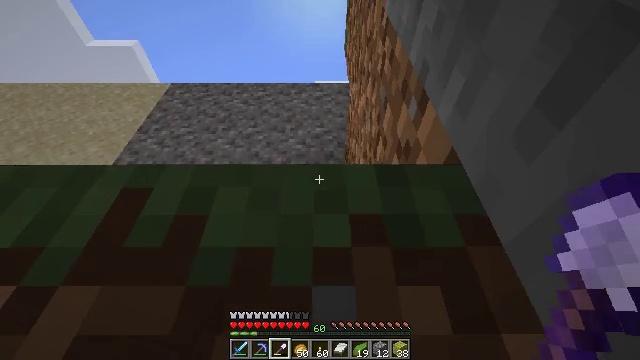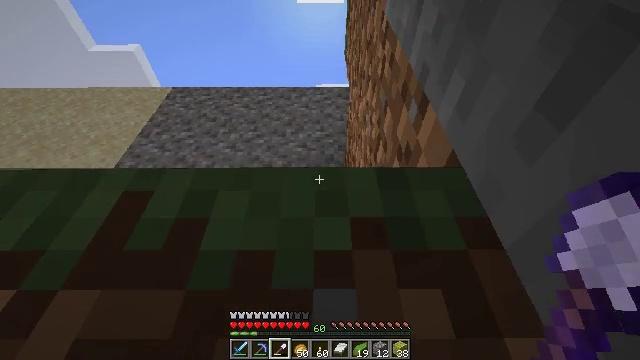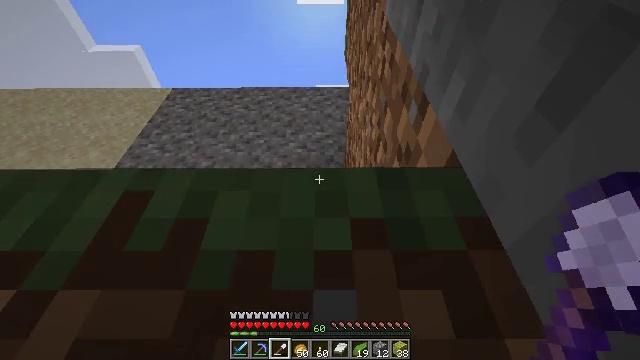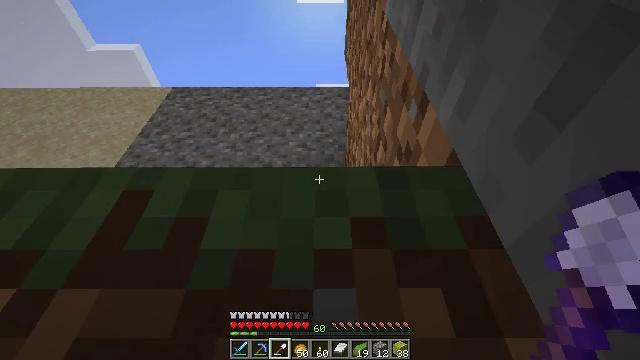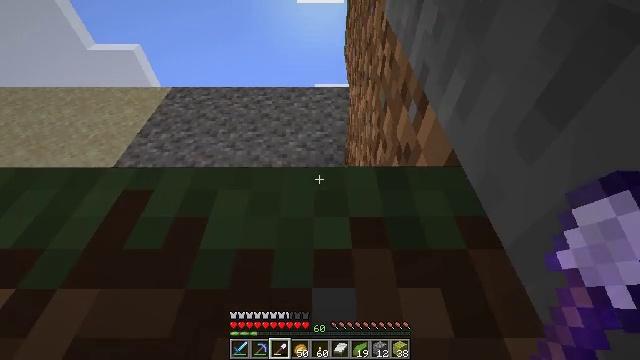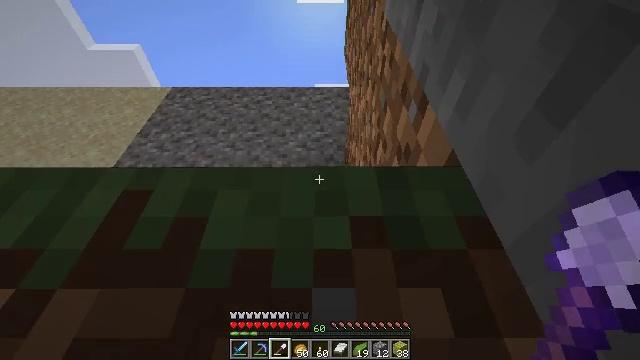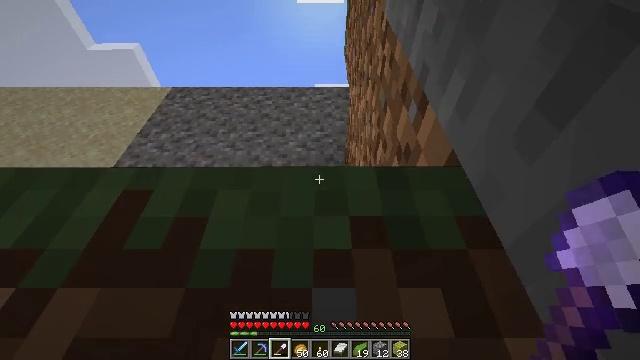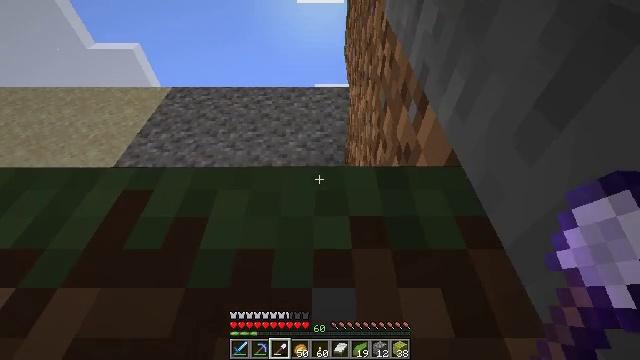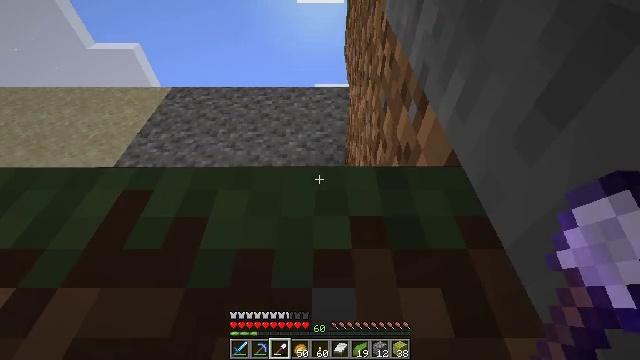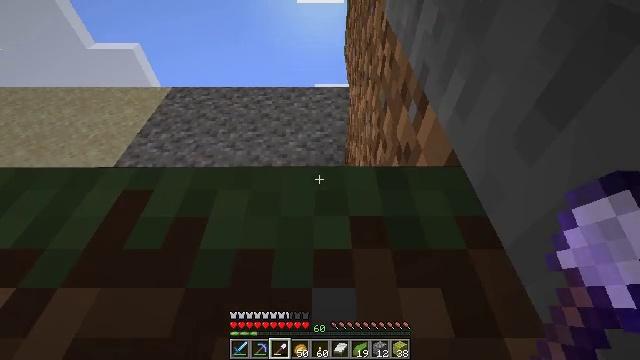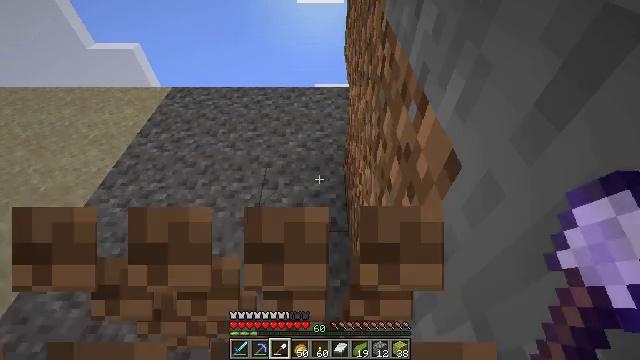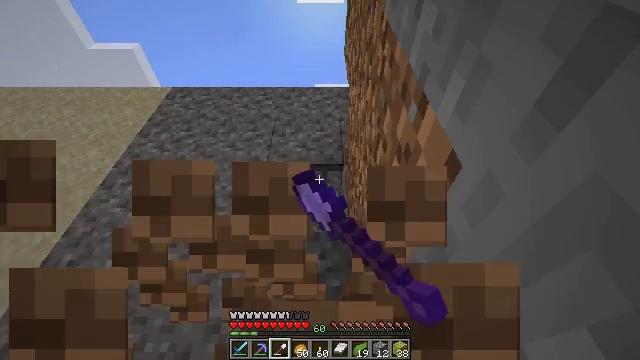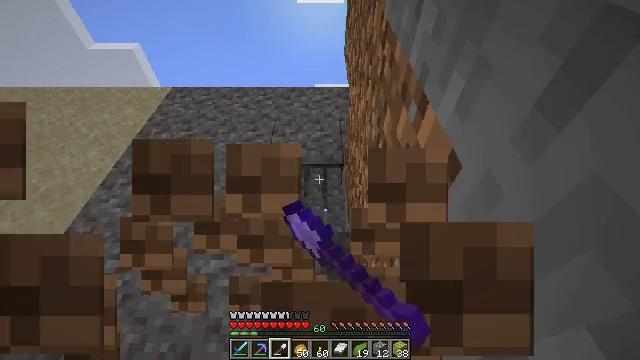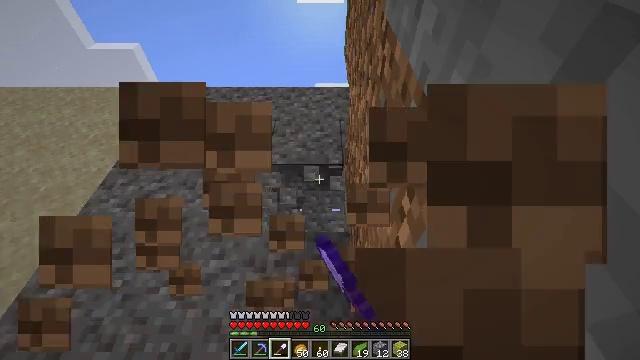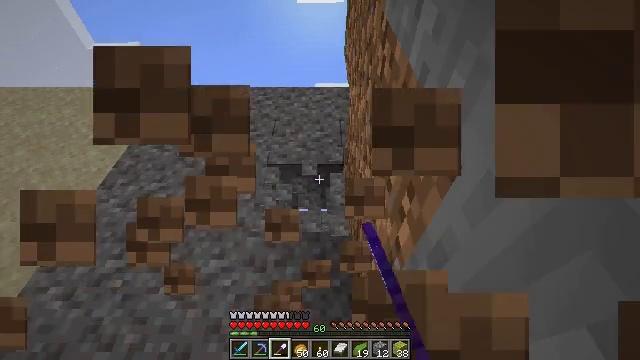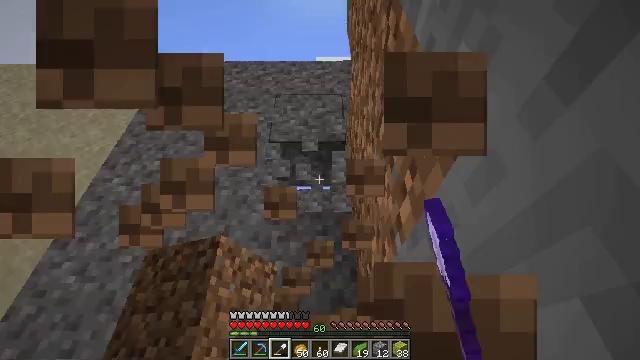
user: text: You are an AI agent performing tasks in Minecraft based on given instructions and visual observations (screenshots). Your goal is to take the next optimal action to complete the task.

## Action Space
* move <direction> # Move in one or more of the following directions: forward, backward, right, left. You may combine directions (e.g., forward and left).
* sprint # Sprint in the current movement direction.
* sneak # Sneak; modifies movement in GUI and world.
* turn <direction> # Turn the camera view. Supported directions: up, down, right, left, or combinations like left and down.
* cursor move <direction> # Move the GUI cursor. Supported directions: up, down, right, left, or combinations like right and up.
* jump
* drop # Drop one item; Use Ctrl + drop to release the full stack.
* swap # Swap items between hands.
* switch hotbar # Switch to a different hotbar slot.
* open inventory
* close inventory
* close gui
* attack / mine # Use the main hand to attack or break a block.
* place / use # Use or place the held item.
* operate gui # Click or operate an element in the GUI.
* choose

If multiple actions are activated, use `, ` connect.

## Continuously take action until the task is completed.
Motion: motion action
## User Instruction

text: Dig through gravel to clear a path.
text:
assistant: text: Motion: no_op
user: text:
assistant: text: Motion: no_op
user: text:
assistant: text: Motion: no_op
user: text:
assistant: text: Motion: no_op
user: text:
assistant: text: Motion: no_op
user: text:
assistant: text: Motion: no_op
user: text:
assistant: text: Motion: no_op
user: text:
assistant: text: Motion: no_op
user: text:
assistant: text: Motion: no_op
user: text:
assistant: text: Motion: attack / mine
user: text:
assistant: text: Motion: attack / mine
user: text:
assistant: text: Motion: no_op
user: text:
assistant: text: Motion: no_op
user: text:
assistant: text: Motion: no_op
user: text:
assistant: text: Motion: turn down
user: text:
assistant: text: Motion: no_op